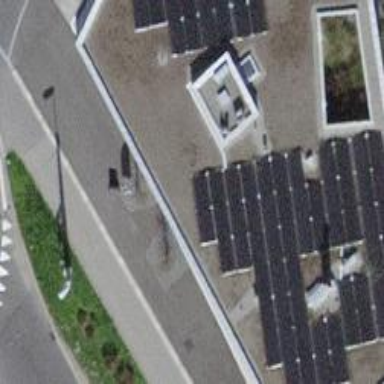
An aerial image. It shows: Solar power generator utilizing photovoltaic technology with solar photovoltaic panels.